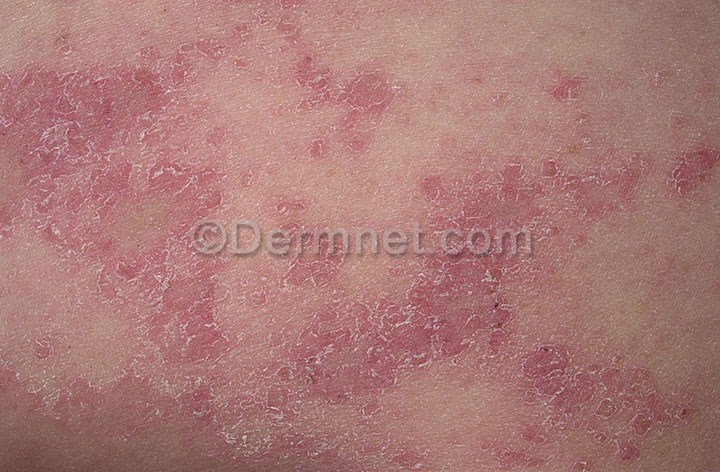
Disease: Eczema Photos